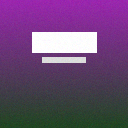
Screen state: on